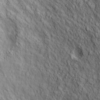
Label: not_dusty